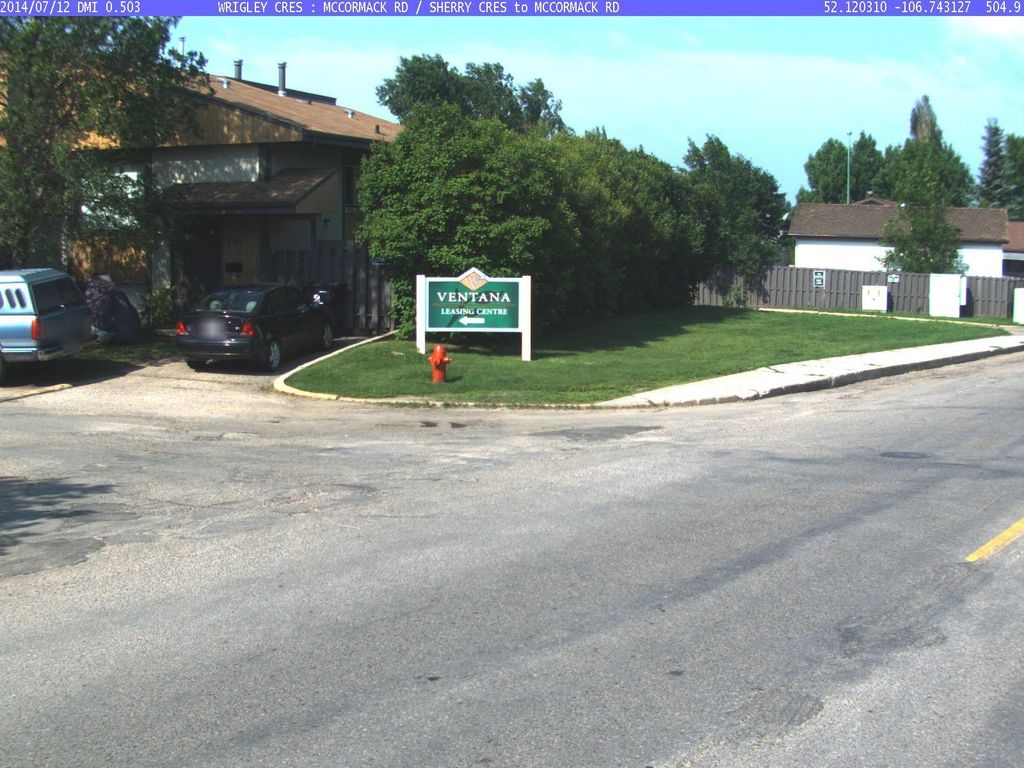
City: saskatoon